Chest X-ray:
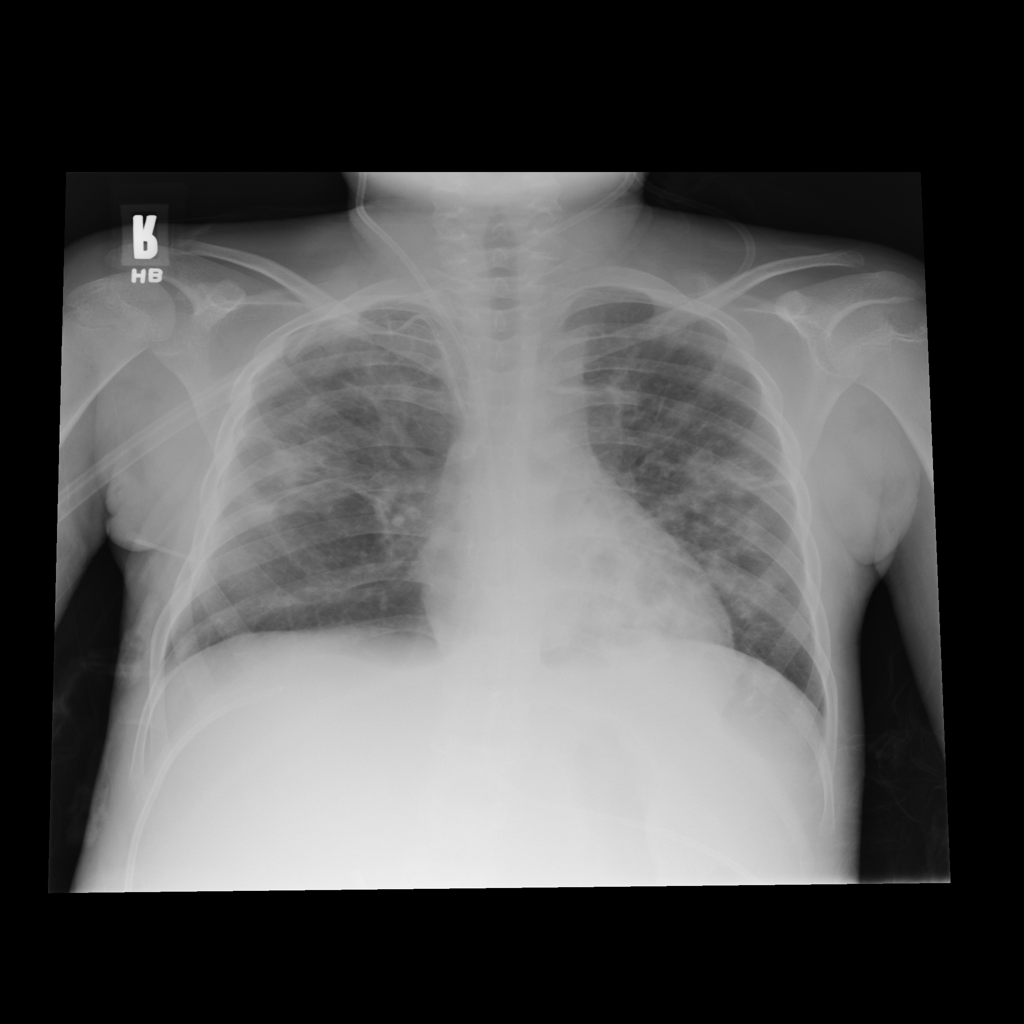
Findings: Consolidation
No abnormal finding: no